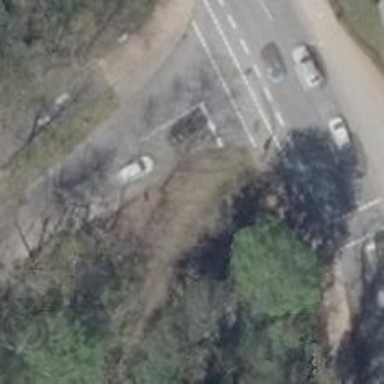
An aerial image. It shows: Emergency access point on the road.